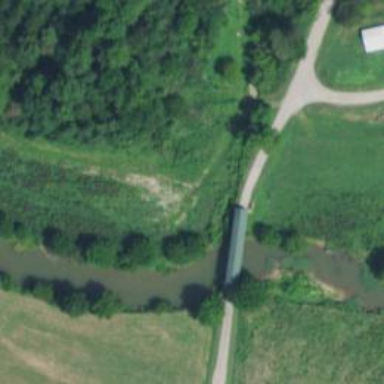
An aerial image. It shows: Covered bridge over tertiary road.